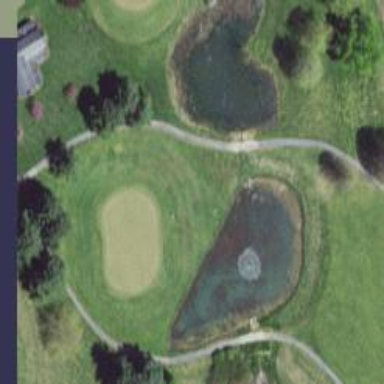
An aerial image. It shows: Pathway for golfing.